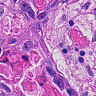
Metastatic tissue present: yes